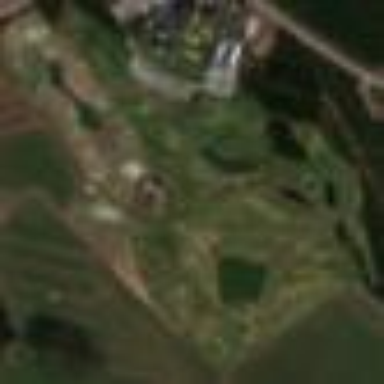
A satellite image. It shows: Golf course surrounded by greenery.